Interaction volume radius: 5 \u00c5
Interaction volume height: 25 \u00c5
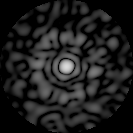
Disorder parameter: 0.8971